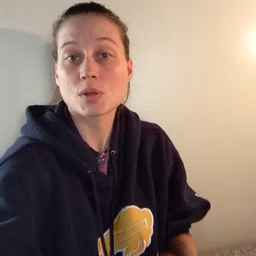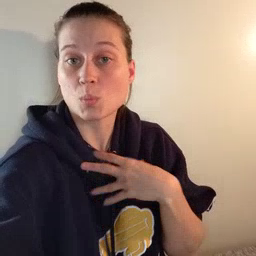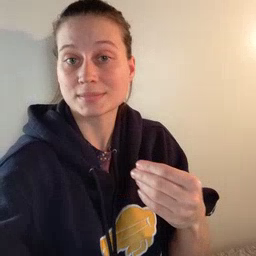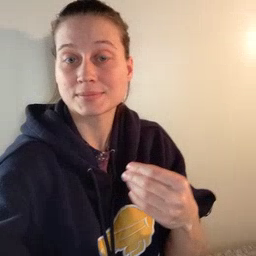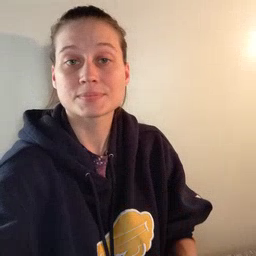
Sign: white